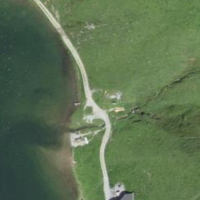
EUNIS habitat code: 23
Species observed at this site:
Geum rivale
Parnassia palustris
Silene dioica
Gentiana verna